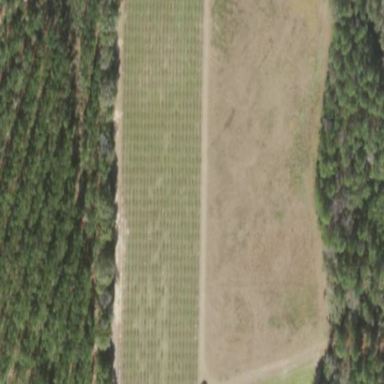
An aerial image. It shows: Plant nursery cultivating trees.